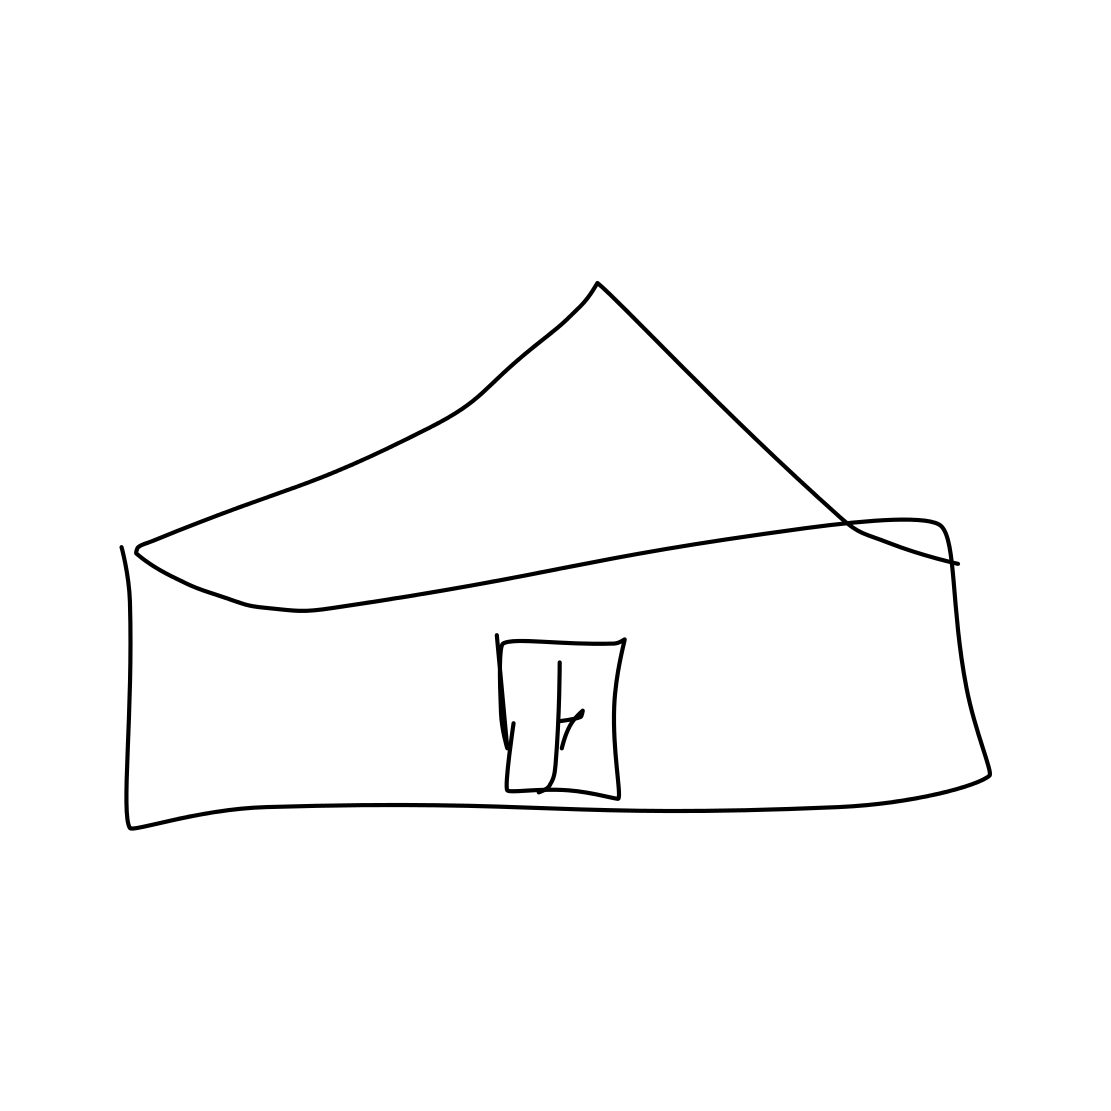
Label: house